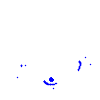
Particle: electron